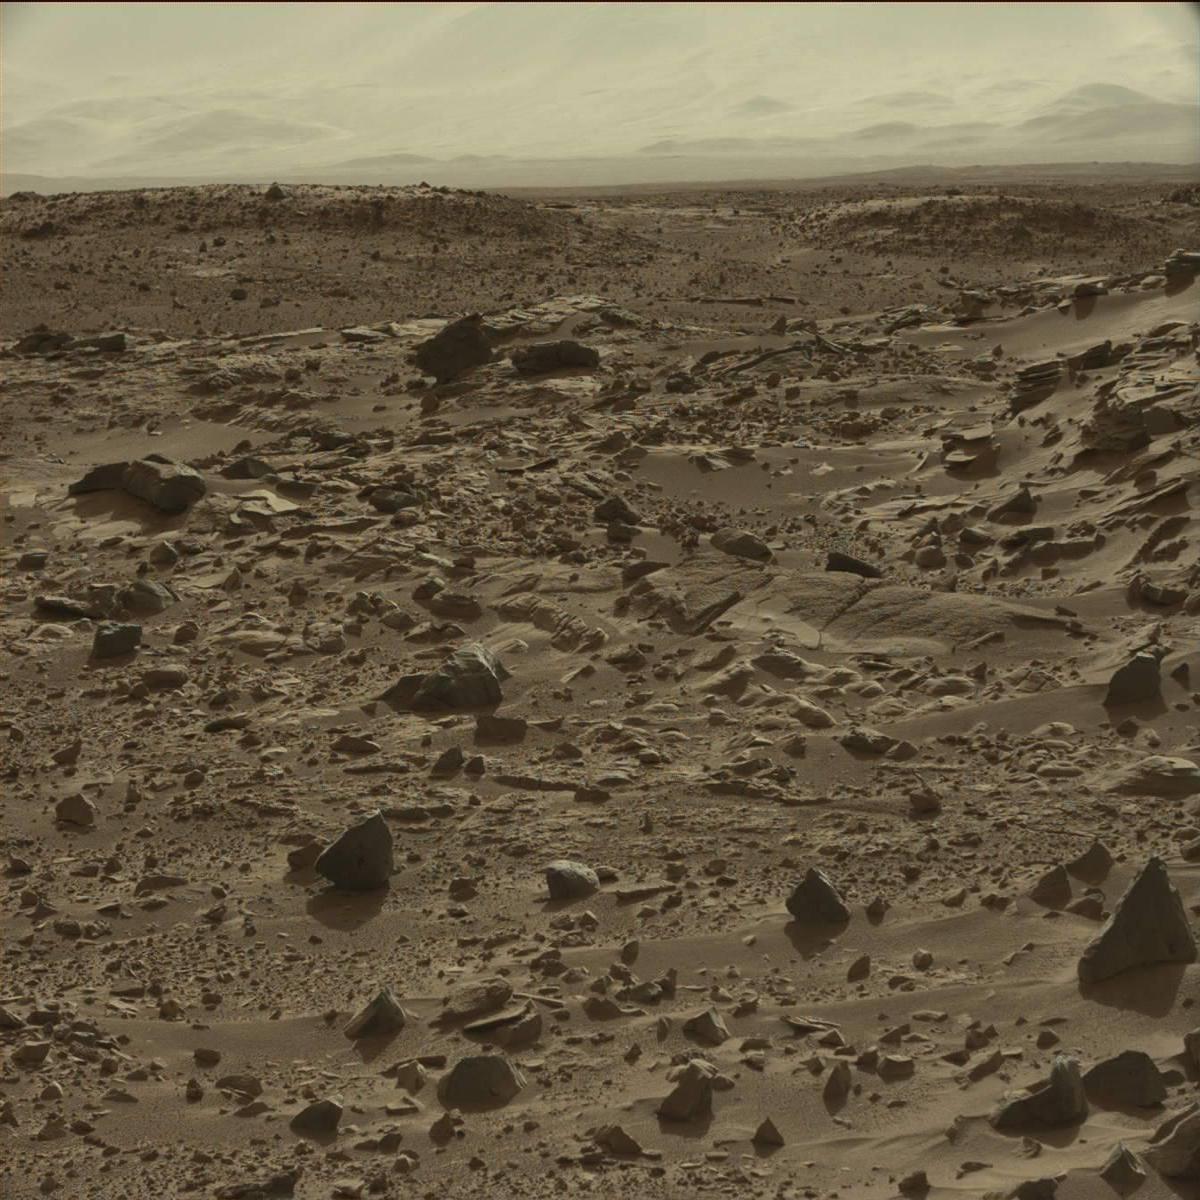
Terrain classes present: Bedrock, Ridge, Rock, Sand / Soil